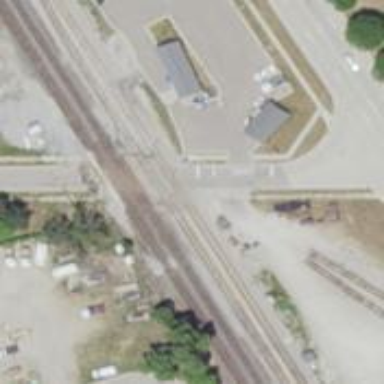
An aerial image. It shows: Railway crossing.